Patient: sex F, age 64
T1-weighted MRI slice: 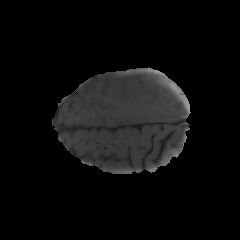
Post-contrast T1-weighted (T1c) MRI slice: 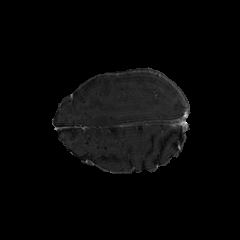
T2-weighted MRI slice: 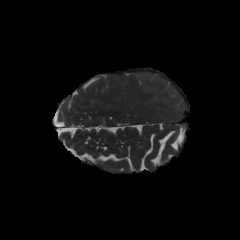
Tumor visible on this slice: no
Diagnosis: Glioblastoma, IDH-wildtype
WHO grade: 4